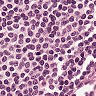
Metastatic tissue present: no